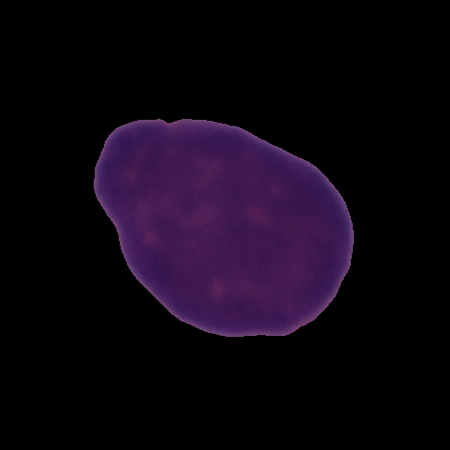
Label: healthy